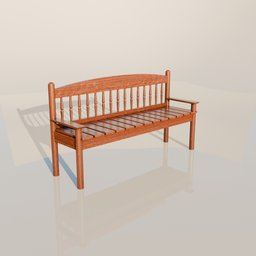
Label: furniture